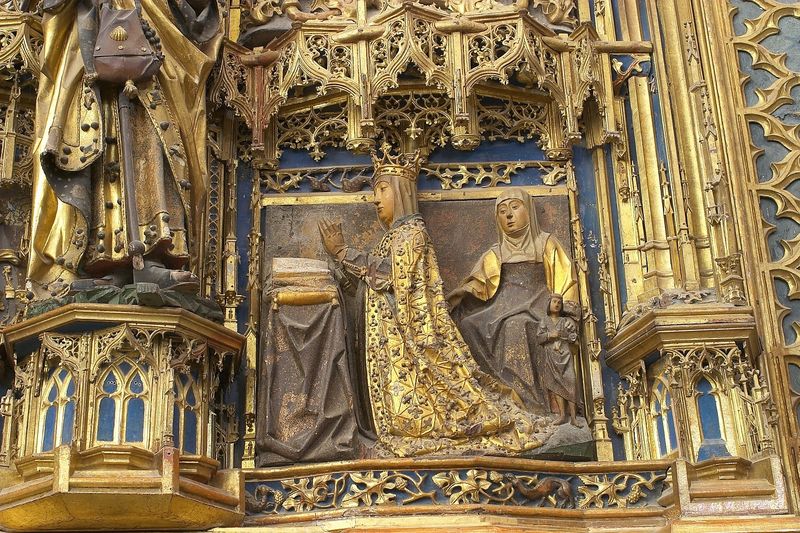
Titel: Hochaltar der Kartause von Miraflores
Künstler: Gil de Siloé
Standort: Burgos, Kartause von Miraflores (EU - E)
Schlagwörter: blau, sitzen, frau, tisch, tuch, bibel, tischdecke, kirche, figur, gewand, gold, mantel, gotik, krone, skulptur, relief, deutsch, buch, kloster, knien, nonne, beten, gebet, brokat, altar, hochaltar, chorschranke, kniend, mittelalter, baldachin, königin, maria, anna, verkündigung, stifter, nordalpin, 1400, 1350, annbeten